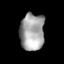
Tissue: lung
Cell type: Others
Senescence score: 0.2153
Nuclear area (px): 891
Mean DAPI intensity: 161.751